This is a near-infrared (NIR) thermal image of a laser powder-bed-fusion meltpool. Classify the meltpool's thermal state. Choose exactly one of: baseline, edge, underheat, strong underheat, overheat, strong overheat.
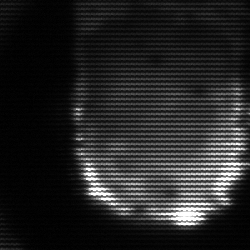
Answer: baseline